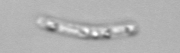
Label: Guinardia_striata